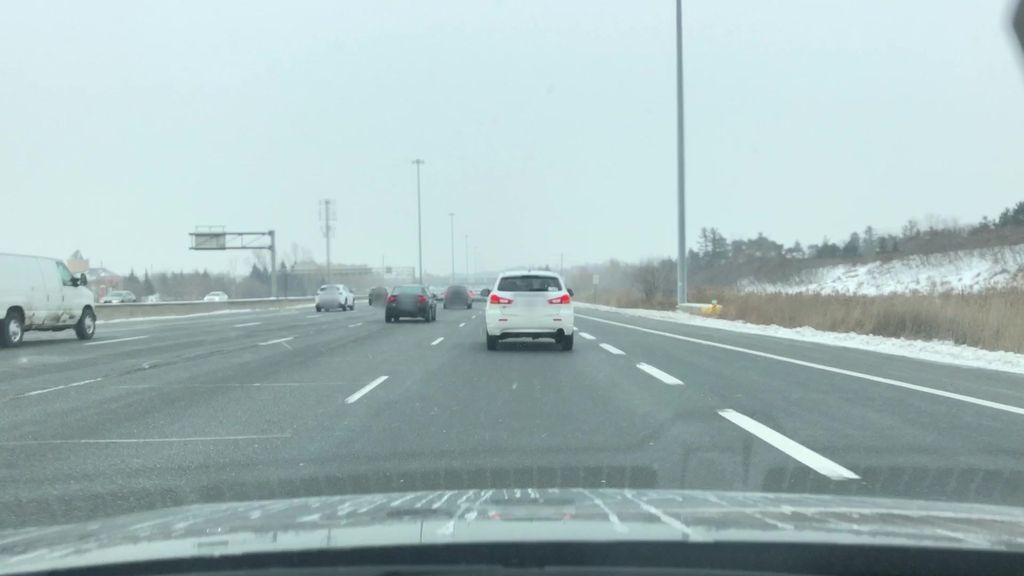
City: toronto